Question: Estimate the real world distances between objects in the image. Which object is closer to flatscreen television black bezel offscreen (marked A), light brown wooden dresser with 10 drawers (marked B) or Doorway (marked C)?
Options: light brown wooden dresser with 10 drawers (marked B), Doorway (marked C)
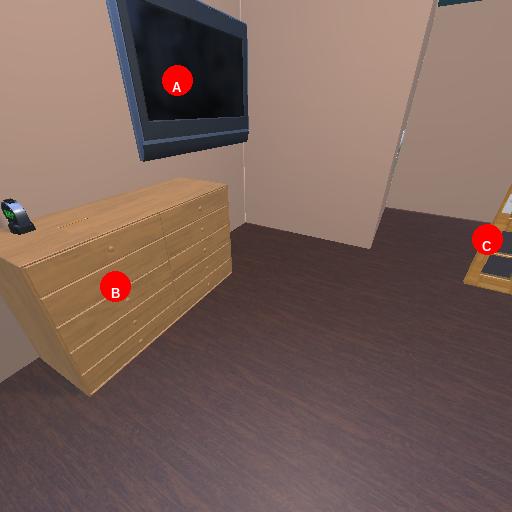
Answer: light brown wooden dresser with 10 drawers (marked B)